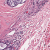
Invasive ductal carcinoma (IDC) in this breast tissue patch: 0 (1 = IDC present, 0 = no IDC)